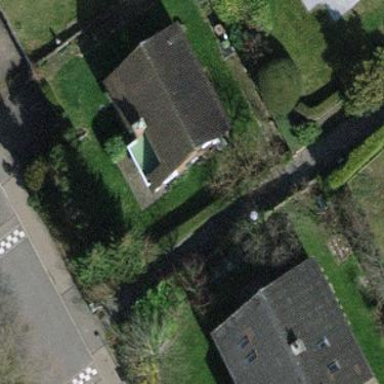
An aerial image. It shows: Detached building.